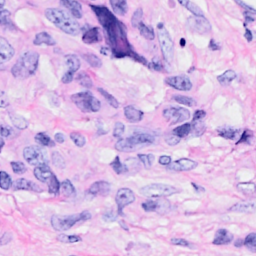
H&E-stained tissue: Breast